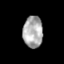
Tissue: skin
Cell type: Epithelial cells
Senescence score: 0.2753
Nuclear area (px): 614
Mean DAPI intensity: 171.156